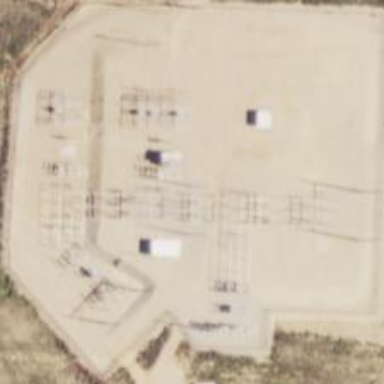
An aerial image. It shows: Distribution level power substation.